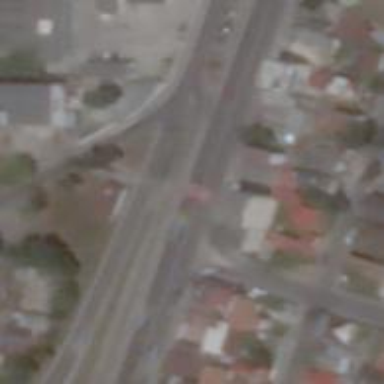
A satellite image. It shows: Marked road crossing.